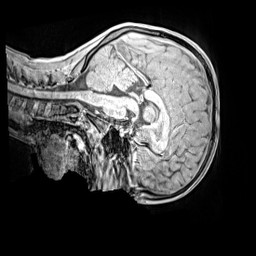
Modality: MP2RAGE
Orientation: sagittal
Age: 9
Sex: male
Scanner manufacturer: siemens
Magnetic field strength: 3 T
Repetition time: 4 s
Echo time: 0.00299 s